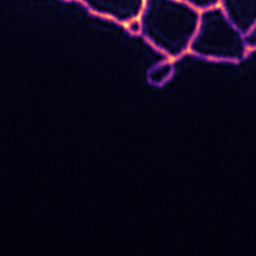
Label: Super-resolution ER image